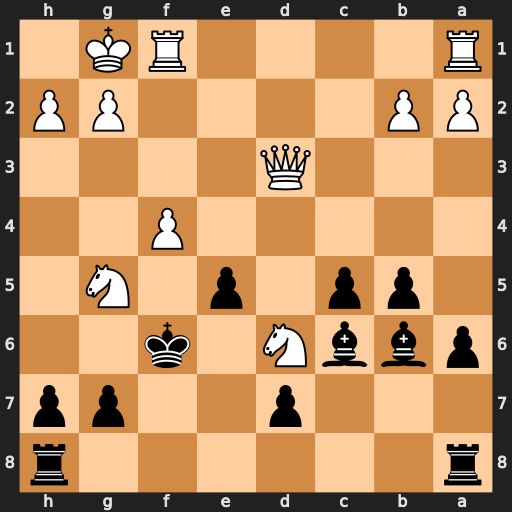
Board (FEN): r6r/3p2pp/pbbN1k2/1pp1p1N1/5P2/3Q4/PP4PP/R4RK1
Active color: b
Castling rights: -
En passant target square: -
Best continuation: c4+ Kh1 cxd3